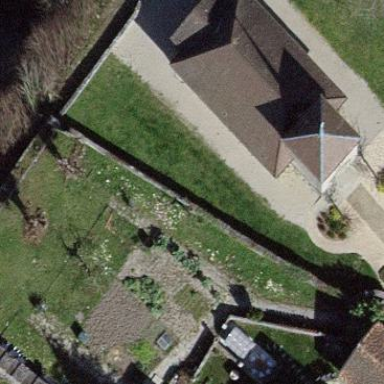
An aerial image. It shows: Church which is place of worship.